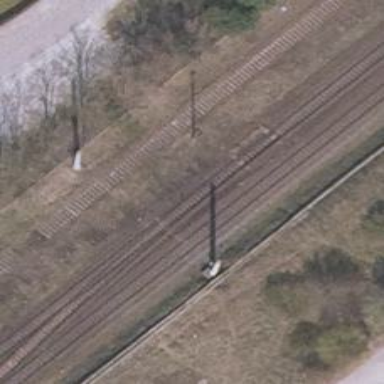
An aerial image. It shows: Railway track with contact lines for electrification.